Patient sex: M
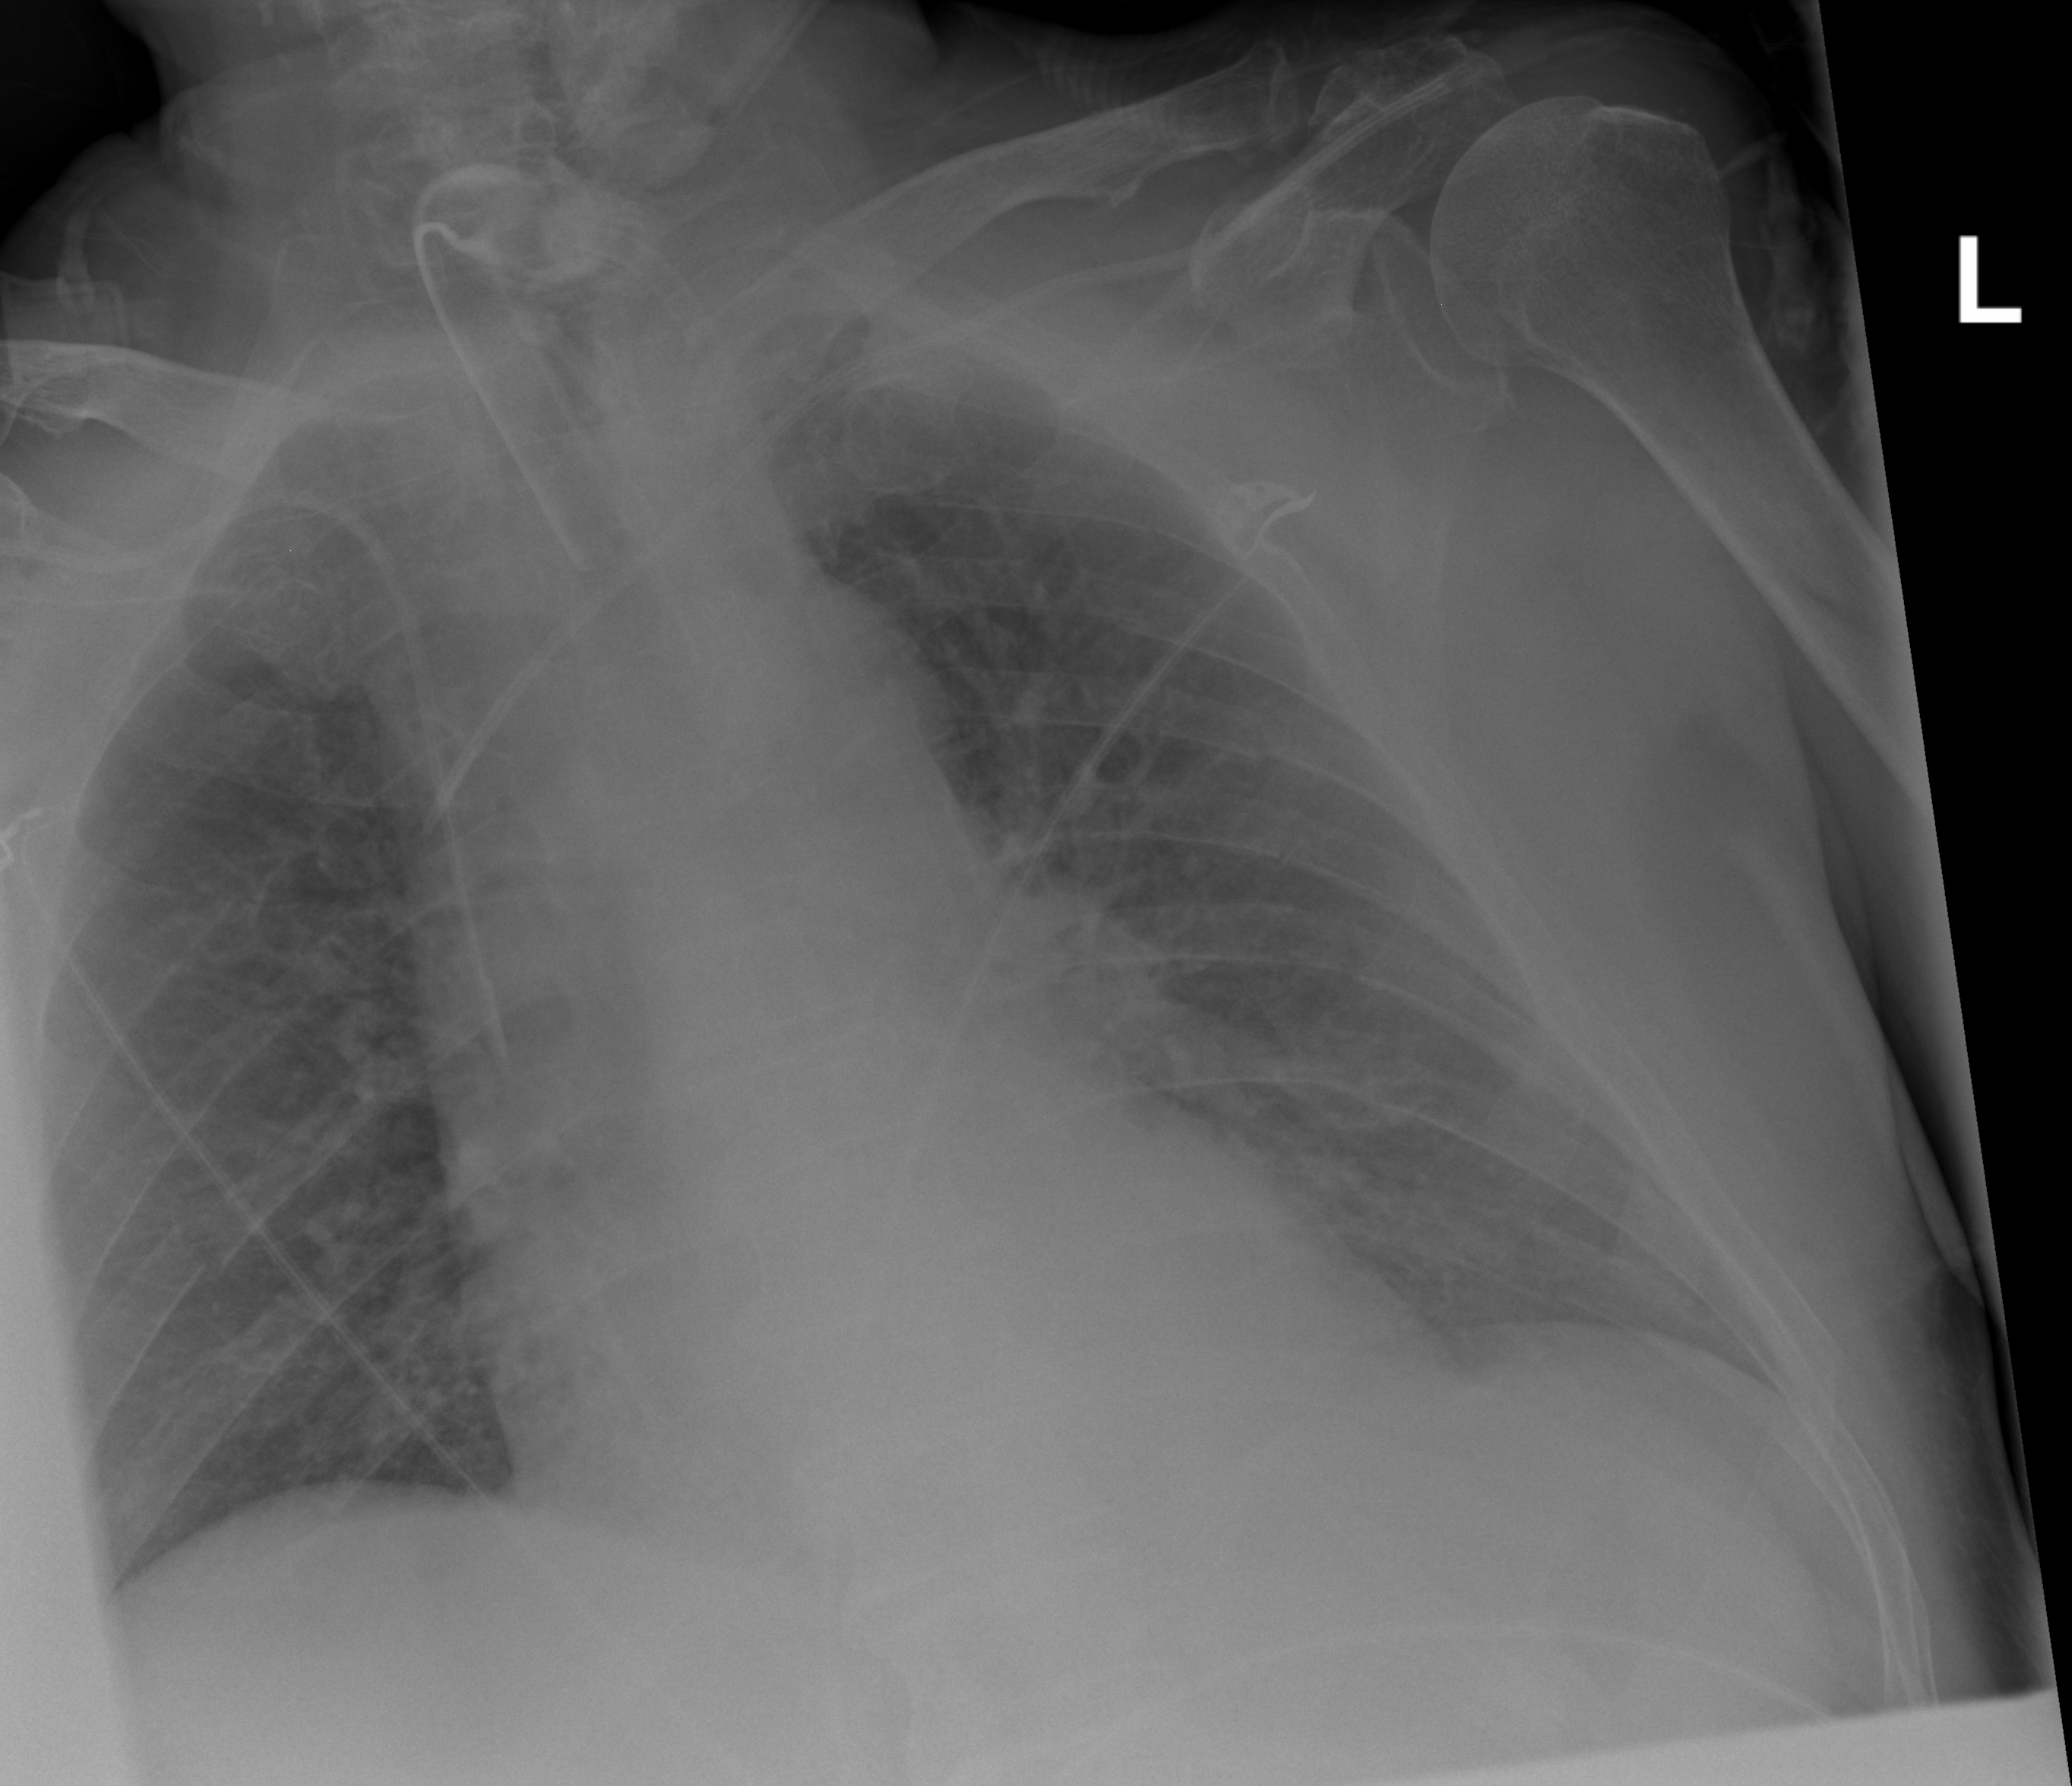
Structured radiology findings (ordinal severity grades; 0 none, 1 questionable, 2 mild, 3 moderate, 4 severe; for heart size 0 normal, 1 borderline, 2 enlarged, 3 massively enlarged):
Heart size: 2
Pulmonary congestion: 1
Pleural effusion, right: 0
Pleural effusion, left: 0
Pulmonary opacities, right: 0
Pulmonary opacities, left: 0
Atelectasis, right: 0
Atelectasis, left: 1